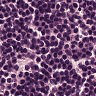
Metastatic tissue present: no